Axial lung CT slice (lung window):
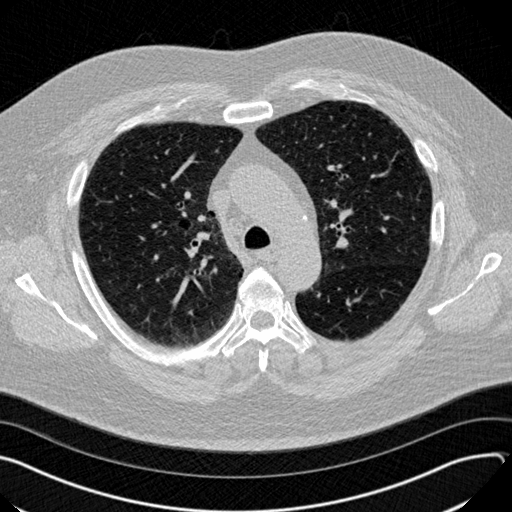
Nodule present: no